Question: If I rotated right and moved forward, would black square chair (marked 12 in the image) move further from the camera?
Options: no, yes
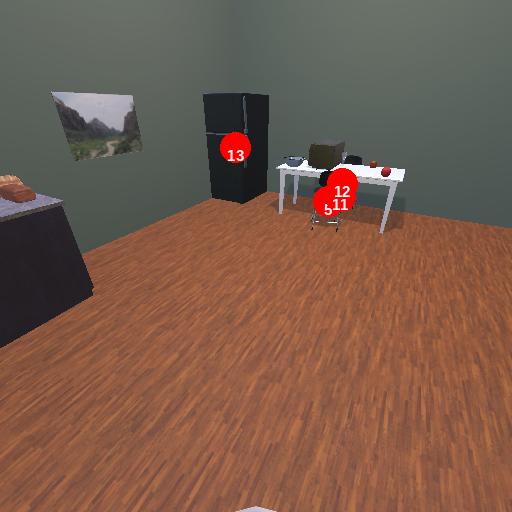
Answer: no